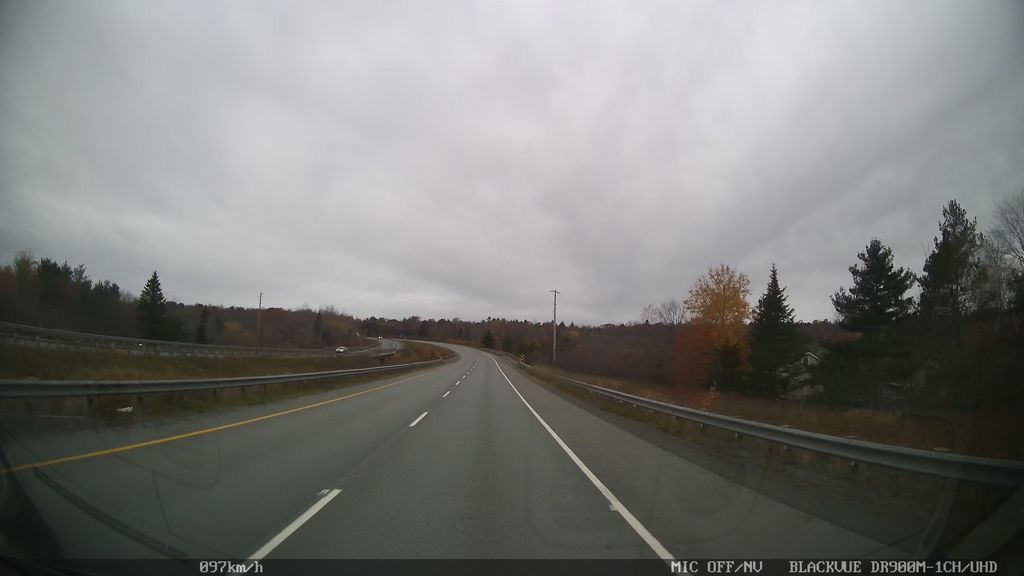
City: halifax